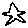
Label: star